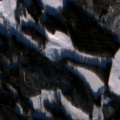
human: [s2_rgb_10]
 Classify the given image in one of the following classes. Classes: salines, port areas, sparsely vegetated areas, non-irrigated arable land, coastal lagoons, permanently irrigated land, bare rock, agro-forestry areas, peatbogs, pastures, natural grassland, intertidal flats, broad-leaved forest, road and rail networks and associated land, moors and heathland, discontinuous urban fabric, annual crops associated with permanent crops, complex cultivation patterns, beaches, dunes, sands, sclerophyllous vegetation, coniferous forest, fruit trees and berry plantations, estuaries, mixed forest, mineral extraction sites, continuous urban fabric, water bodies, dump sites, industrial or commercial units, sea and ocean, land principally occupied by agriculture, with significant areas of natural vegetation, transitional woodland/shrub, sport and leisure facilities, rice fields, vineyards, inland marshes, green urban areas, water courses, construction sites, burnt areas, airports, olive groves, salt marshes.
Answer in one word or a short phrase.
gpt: land principally occupied by agriculture, with significant areas of natural vegetation, coniferous forest, mixed forest, transitional woodland/shrub